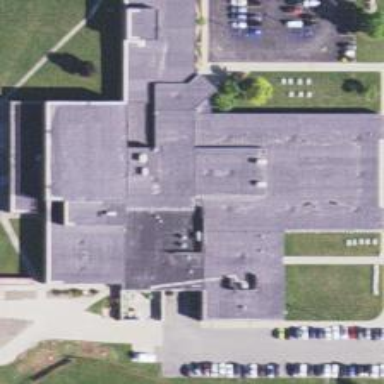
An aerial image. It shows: Middle school building.